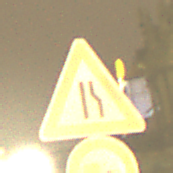
Verkehrszeichen: EinseitigVerengteFahrbahnRechts
Zusatzzeichen unten: UeberholverbotKraftfahrzeuge
Umgebung: Outdoor, Urban
Tageszeit: Night
Wetter: Overcast
Licht: Artificial
Jahreszeit: NotSpecified
Kontrast: HighContrast